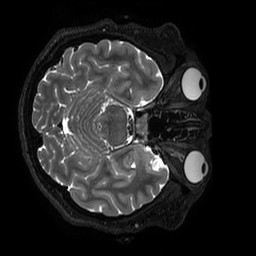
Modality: T2w
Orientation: axial
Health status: ill
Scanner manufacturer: philips
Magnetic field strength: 3 T
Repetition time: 2.5 s
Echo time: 0.331 s